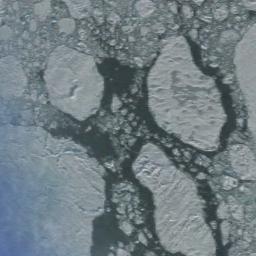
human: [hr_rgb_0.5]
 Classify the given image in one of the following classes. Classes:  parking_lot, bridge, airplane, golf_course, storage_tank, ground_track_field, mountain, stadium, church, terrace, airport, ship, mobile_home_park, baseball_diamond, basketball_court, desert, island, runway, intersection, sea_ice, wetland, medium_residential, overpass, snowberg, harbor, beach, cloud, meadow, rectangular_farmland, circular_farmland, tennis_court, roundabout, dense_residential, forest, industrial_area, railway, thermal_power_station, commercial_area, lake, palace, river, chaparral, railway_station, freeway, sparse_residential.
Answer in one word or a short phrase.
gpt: sea_ice